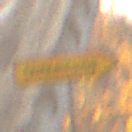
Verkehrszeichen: UmleitungswegweiserRechtsweisend
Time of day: SunriseSunset
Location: Roofed (Suburban)
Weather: Clear
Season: NotSpecified
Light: Natural